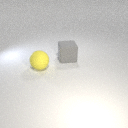
large yellow rubber sphere in front of large gray rubber cube